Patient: sex M, age 79
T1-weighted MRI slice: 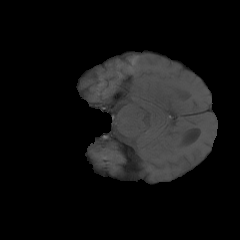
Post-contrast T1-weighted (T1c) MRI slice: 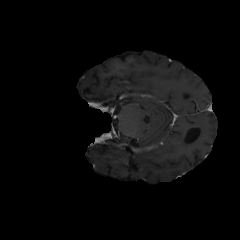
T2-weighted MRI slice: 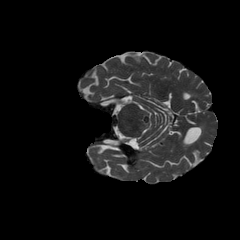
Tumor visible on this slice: no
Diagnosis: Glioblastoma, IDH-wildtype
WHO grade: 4